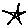
Label: star